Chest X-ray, PA view. Patient: 43 years old, sex M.
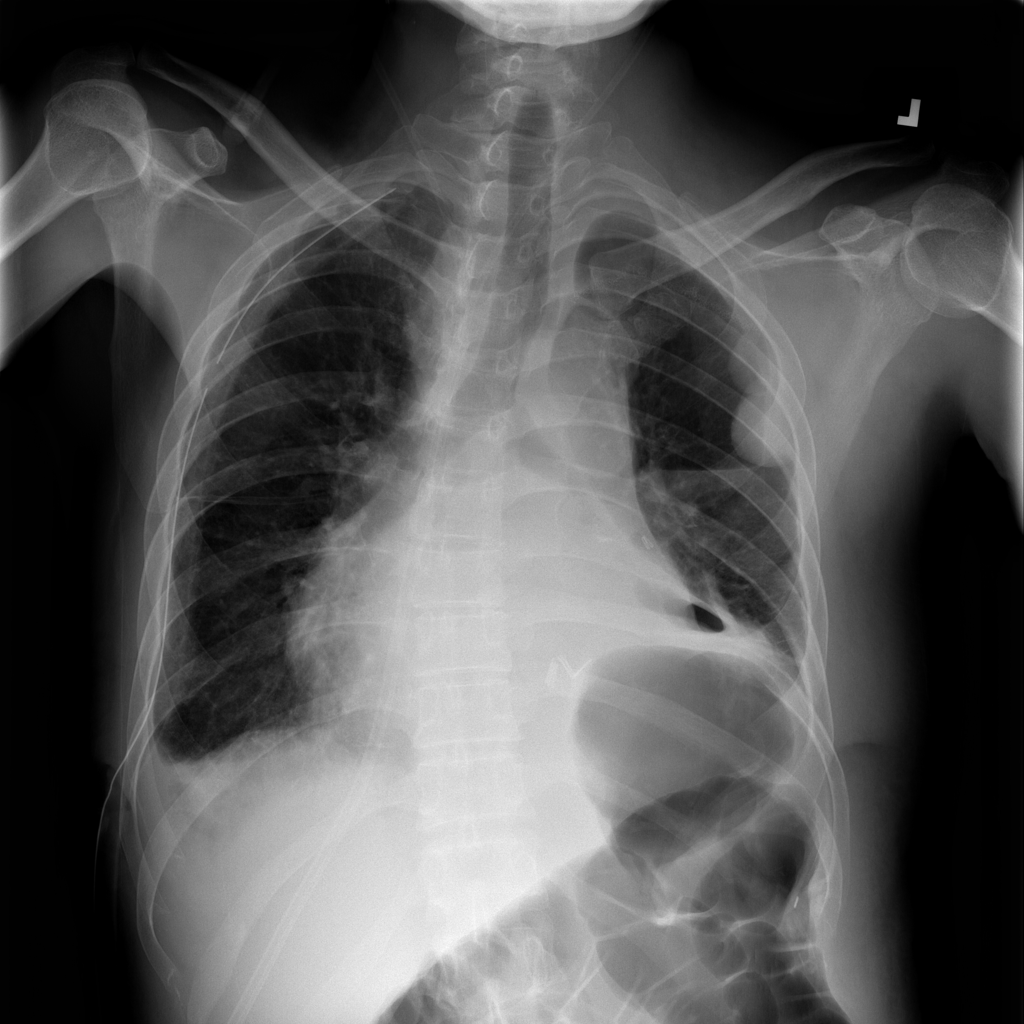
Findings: Mass, Pneumothorax